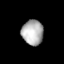
Tissue: skin
Cell type: Epithelial cells
Senescence score: 0.2631
Nuclear area (px): 524
Mean DAPI intensity: 177.128